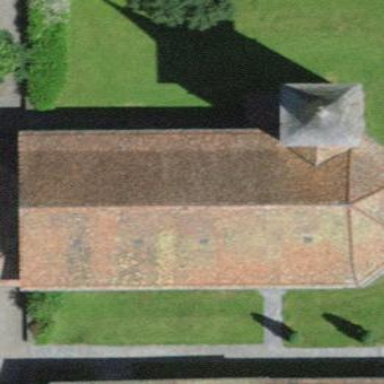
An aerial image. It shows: Church which is place of worship.